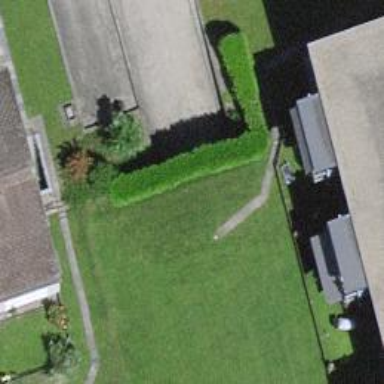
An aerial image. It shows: Group of garages.